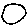
Label: circle